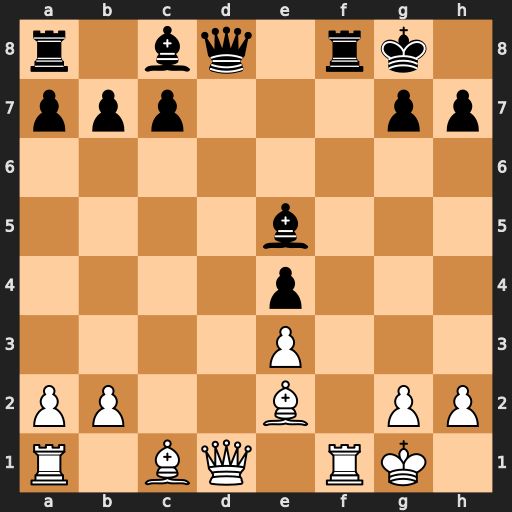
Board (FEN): r1bq1rk1/ppp3pp/8/4b3/4p3/4P3/PP2B1PP/R1BQ1RK1
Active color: w
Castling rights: -
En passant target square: -
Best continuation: Rxf8+ Qxf8 Qd5+ Kh8 Qxe5